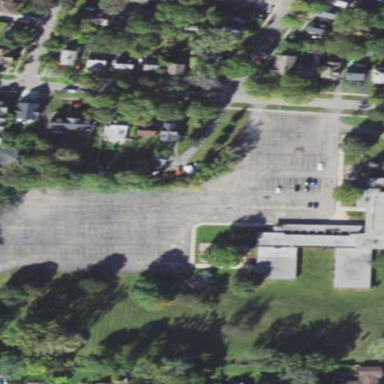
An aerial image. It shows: Parking area with surface.